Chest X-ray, PA view. Patient: 64 years old, sex F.
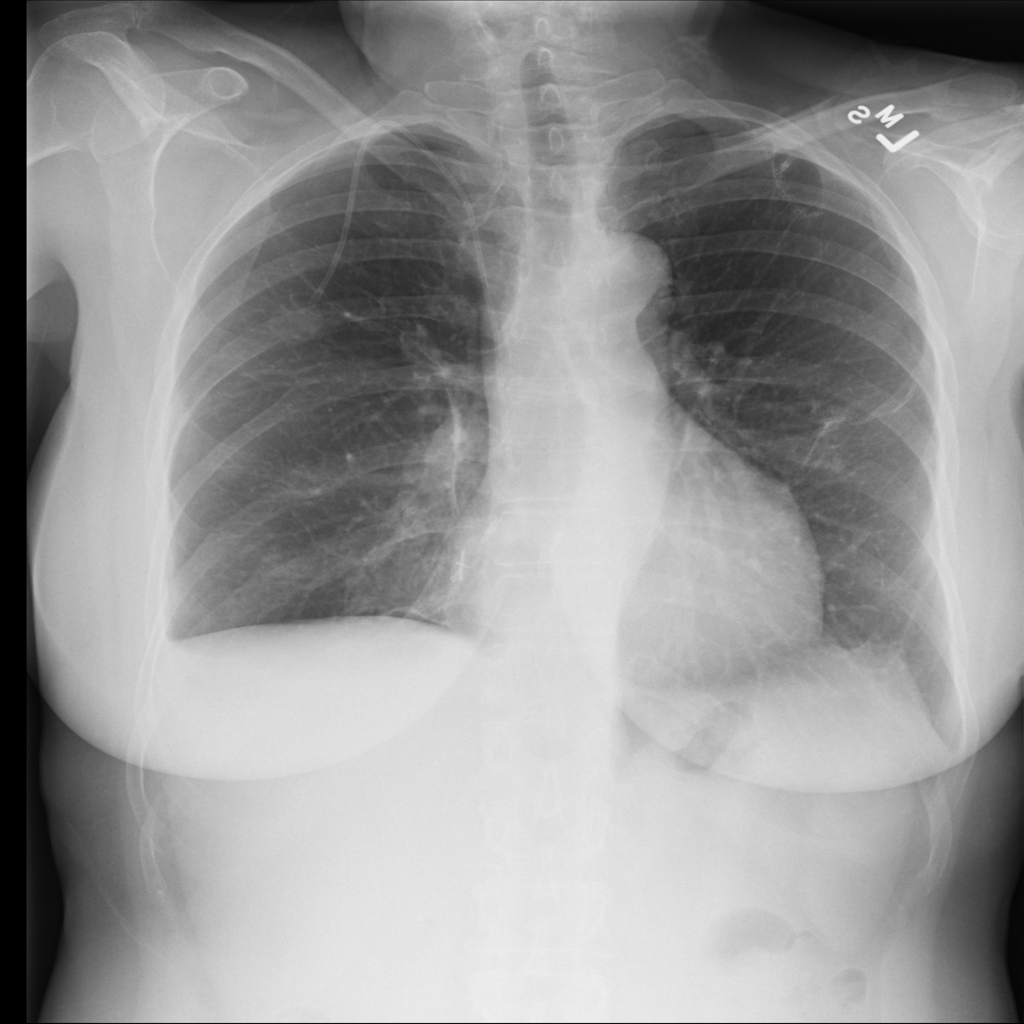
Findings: Pleural_Thickening